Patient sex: M
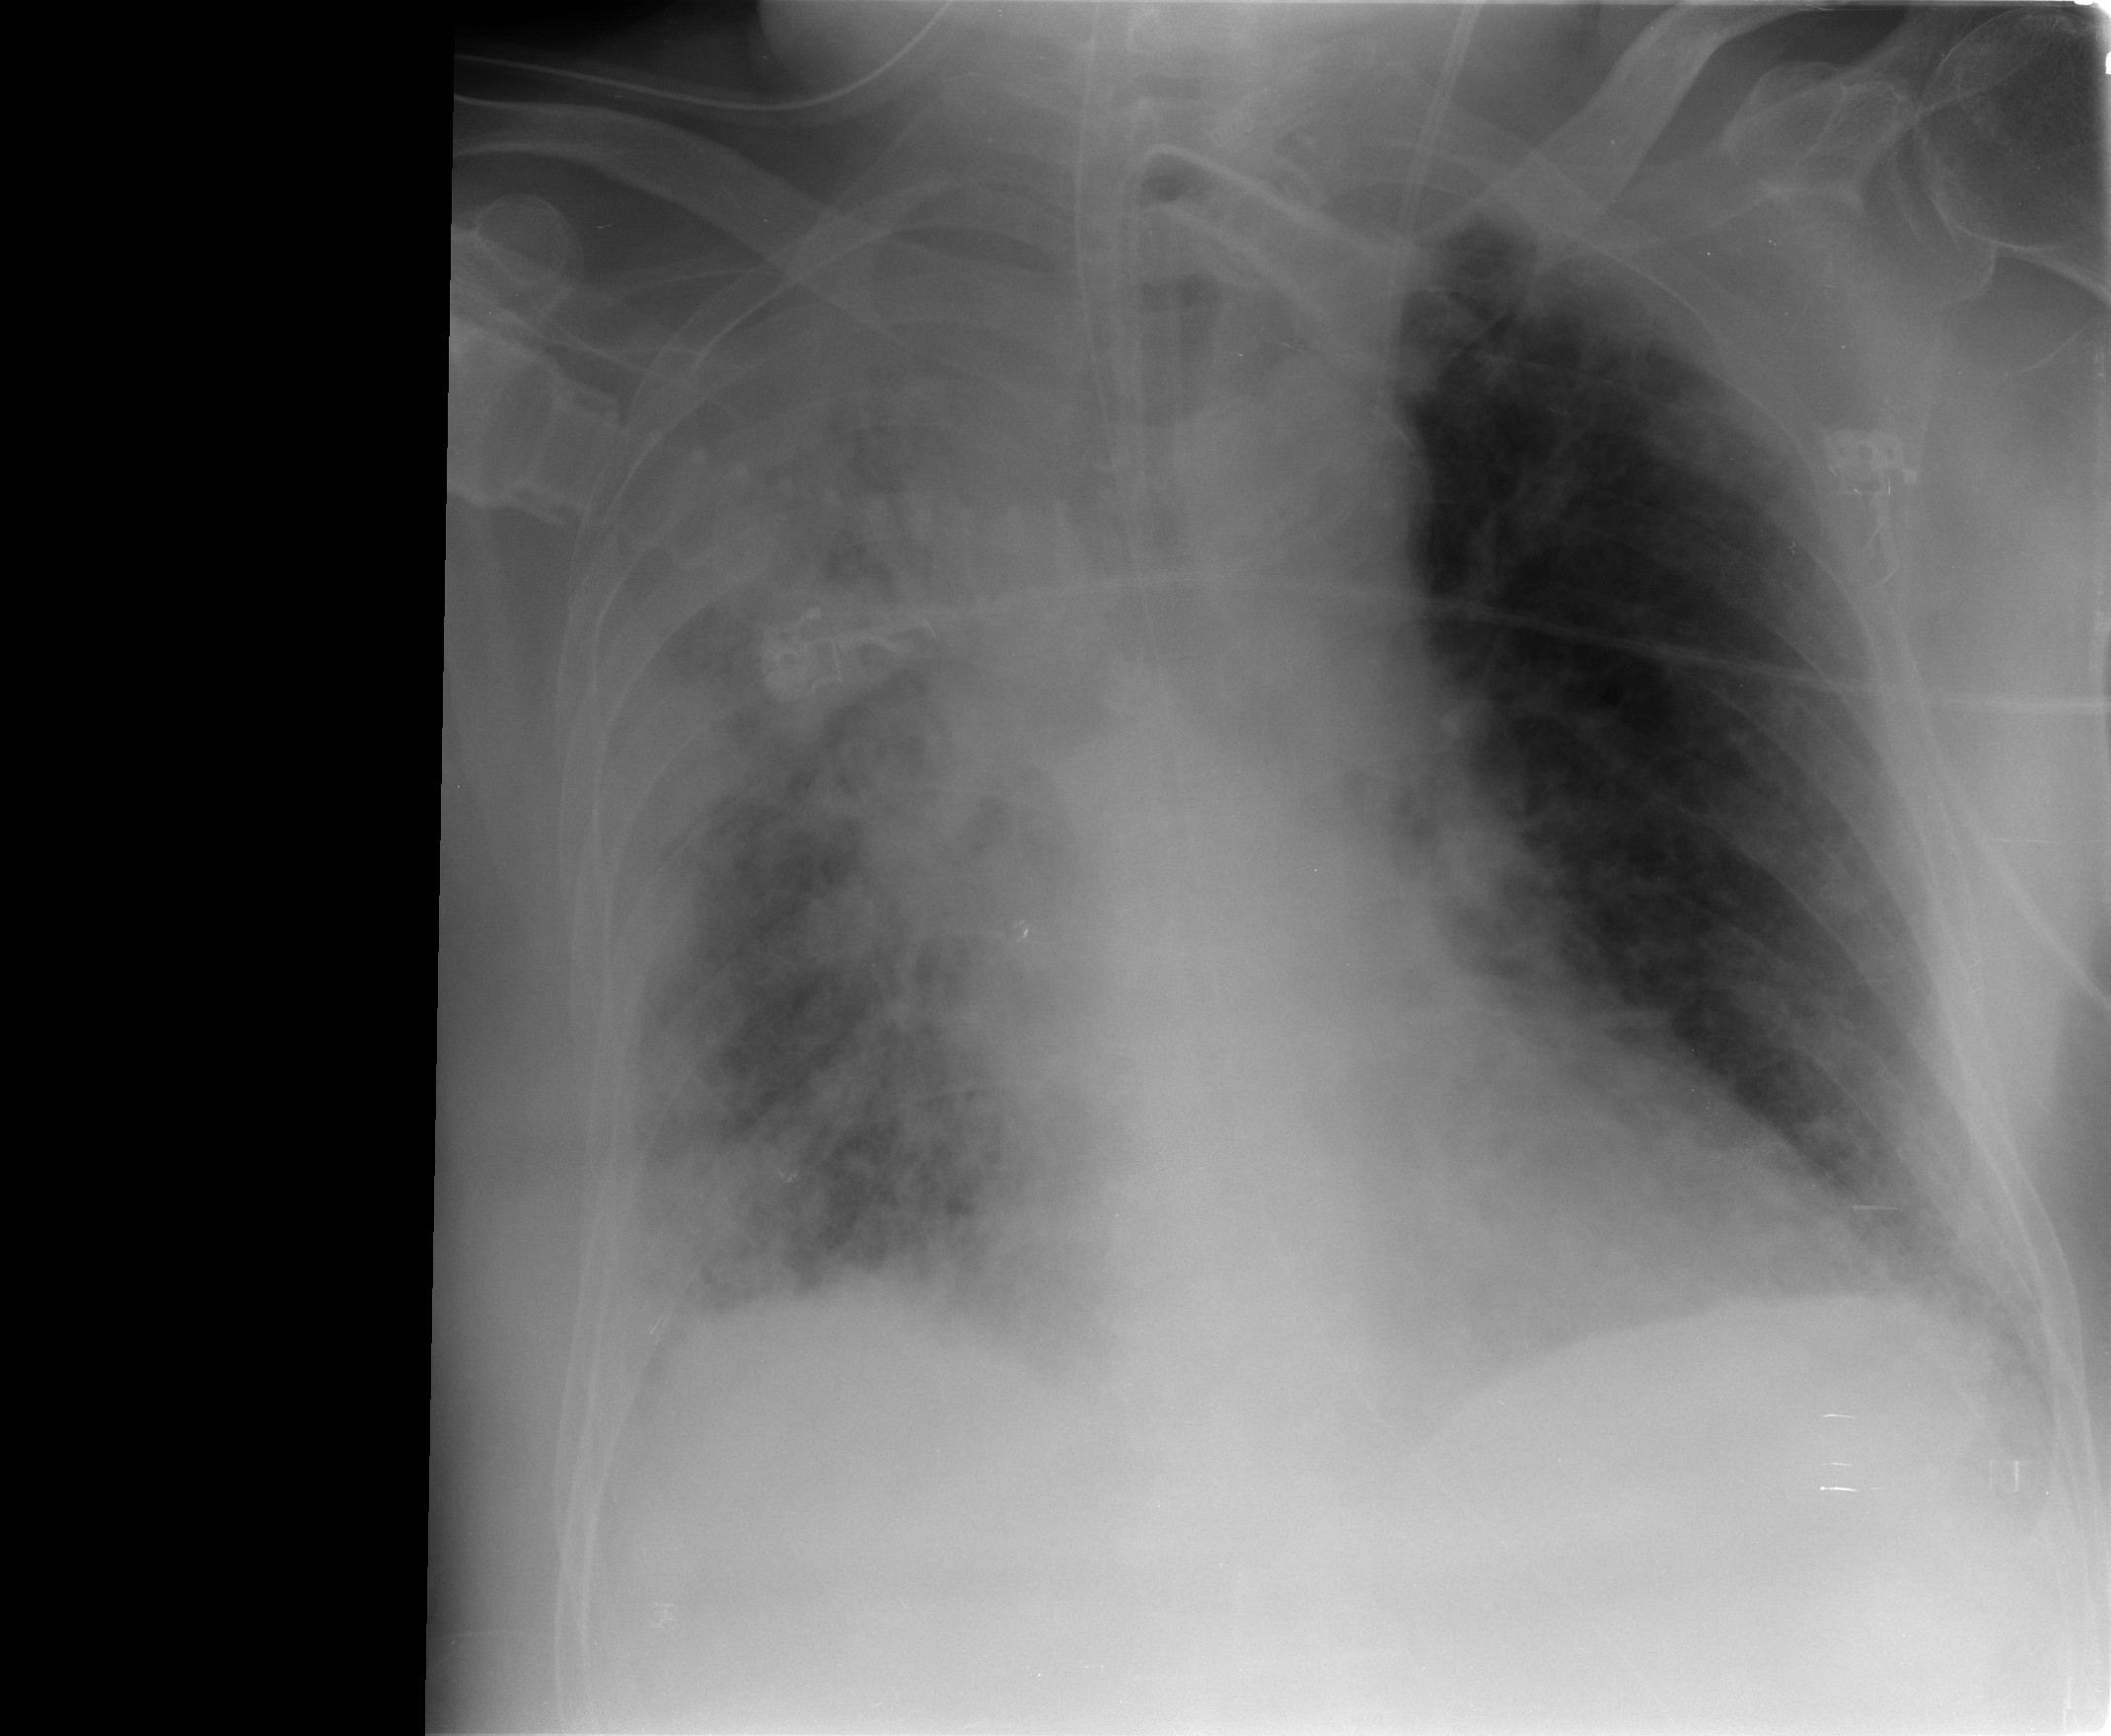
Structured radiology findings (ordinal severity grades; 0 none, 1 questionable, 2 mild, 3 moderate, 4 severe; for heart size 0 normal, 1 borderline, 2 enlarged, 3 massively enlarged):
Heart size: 0
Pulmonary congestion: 2
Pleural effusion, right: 2
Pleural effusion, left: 1
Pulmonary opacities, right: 4
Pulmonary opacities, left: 2
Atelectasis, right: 2
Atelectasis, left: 2